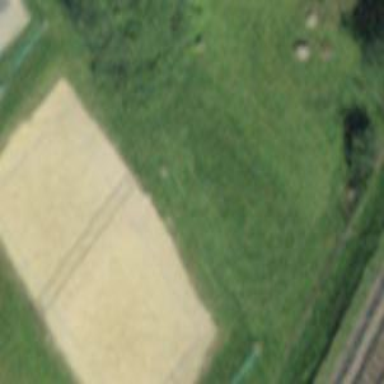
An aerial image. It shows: Beach volleyball pitch for leisure land activities.